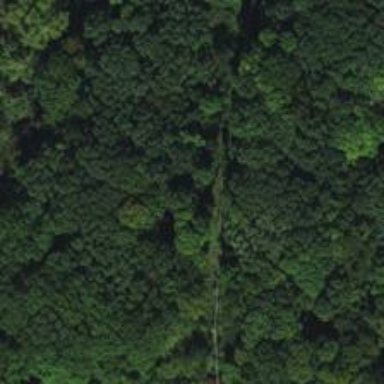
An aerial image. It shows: Abandoned railway.